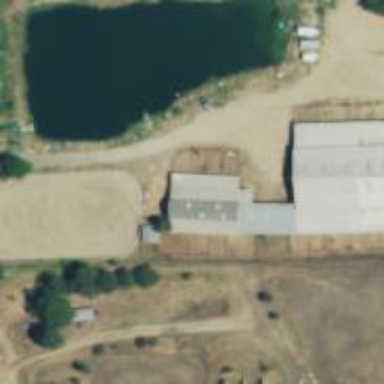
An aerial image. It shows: Barnhouse located on leisure land for horse riding.